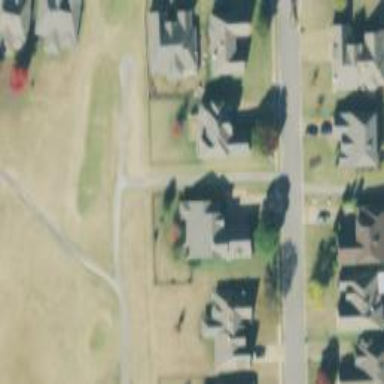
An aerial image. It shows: Pathway for golf carts.